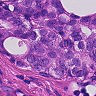
Metastatic tissue present: yes